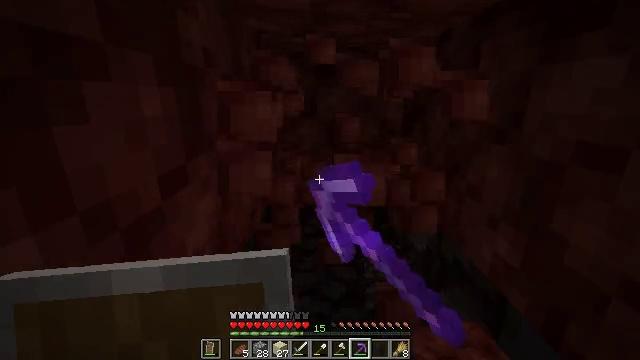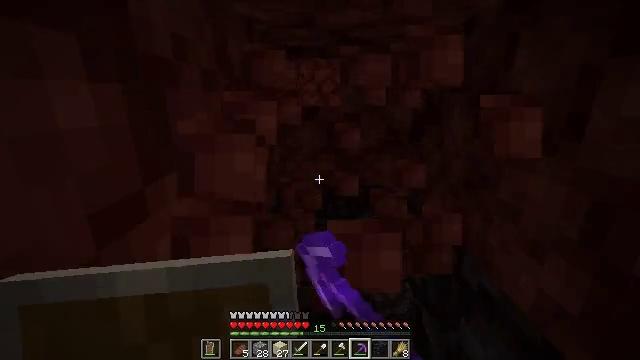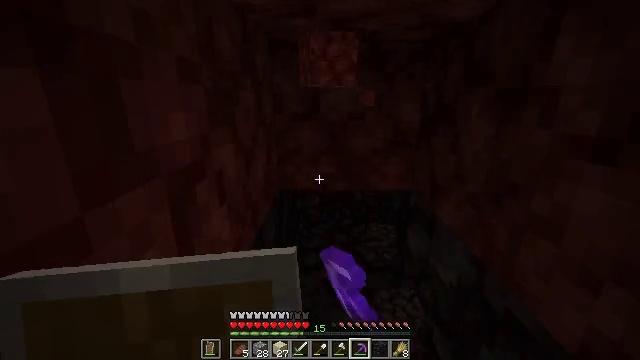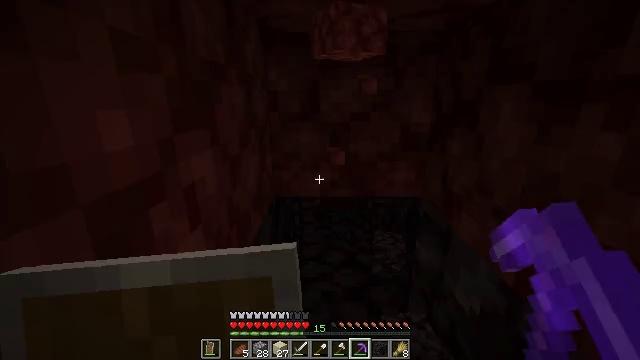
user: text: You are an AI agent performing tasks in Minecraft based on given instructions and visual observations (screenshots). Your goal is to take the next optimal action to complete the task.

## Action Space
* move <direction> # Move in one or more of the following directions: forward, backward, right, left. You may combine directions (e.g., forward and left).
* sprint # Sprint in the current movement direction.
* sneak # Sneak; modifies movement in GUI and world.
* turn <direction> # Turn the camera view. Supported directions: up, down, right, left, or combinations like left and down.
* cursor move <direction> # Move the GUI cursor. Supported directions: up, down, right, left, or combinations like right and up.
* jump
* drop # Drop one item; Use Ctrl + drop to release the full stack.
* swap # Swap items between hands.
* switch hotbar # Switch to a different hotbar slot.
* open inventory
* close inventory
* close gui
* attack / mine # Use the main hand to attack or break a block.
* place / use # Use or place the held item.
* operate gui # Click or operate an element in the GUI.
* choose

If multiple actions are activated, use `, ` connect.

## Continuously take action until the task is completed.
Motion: motion action
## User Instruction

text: Break the blackstone block.
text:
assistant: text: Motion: move forward, attack / mine
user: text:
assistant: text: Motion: move forward, attack / mine
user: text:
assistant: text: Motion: attack / mine
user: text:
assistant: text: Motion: attack / mine